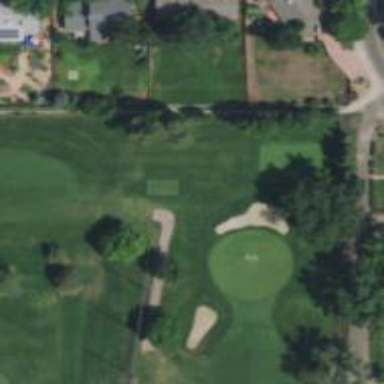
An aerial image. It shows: Path designated for golf carts.